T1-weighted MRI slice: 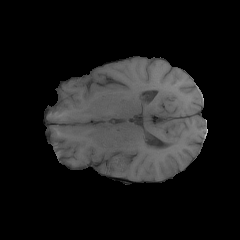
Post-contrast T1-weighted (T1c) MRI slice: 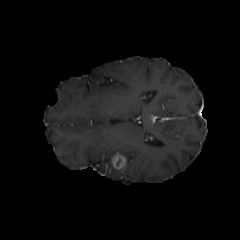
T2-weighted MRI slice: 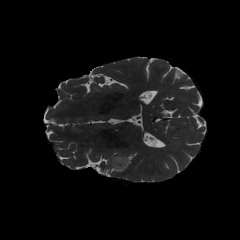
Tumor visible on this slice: yes